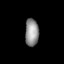
Tissue: lung
Cell type: Myeloid cells
Senescence score: 0.1848
Nuclear area (px): 366
Mean DAPI intensity: 144.601